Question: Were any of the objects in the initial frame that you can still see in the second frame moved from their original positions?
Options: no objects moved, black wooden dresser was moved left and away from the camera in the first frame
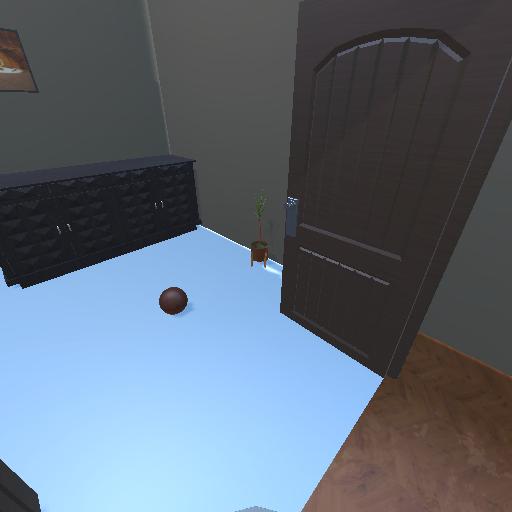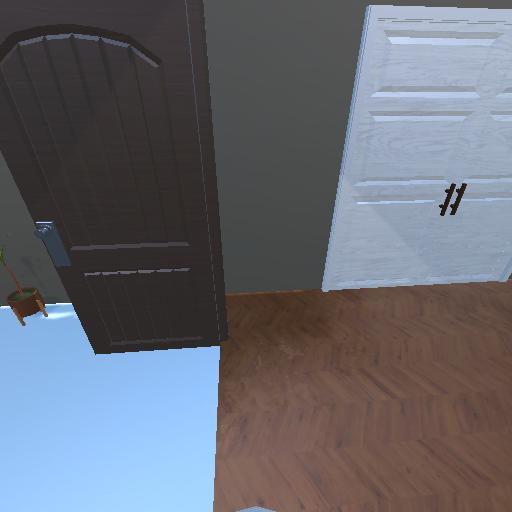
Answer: no objects moved